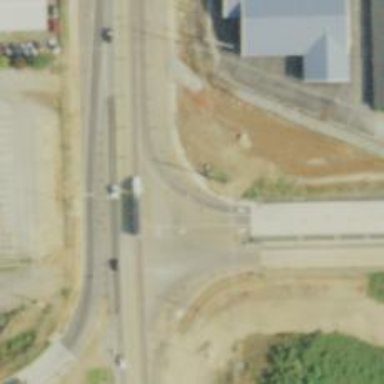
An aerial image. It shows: Asphalt trunk link road.